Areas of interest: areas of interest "Yuexi Electric Wire Electrical Apparatus Factory"
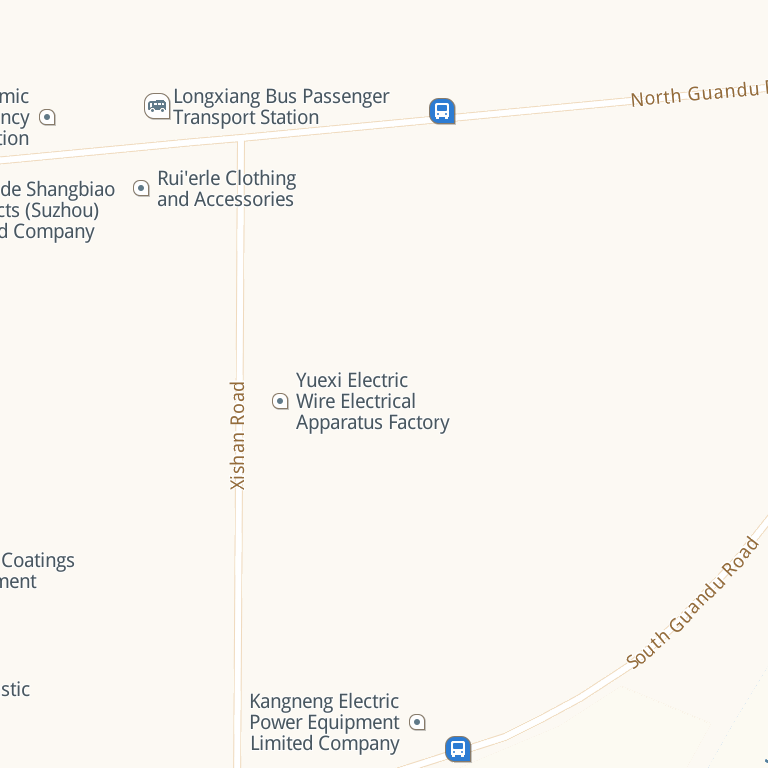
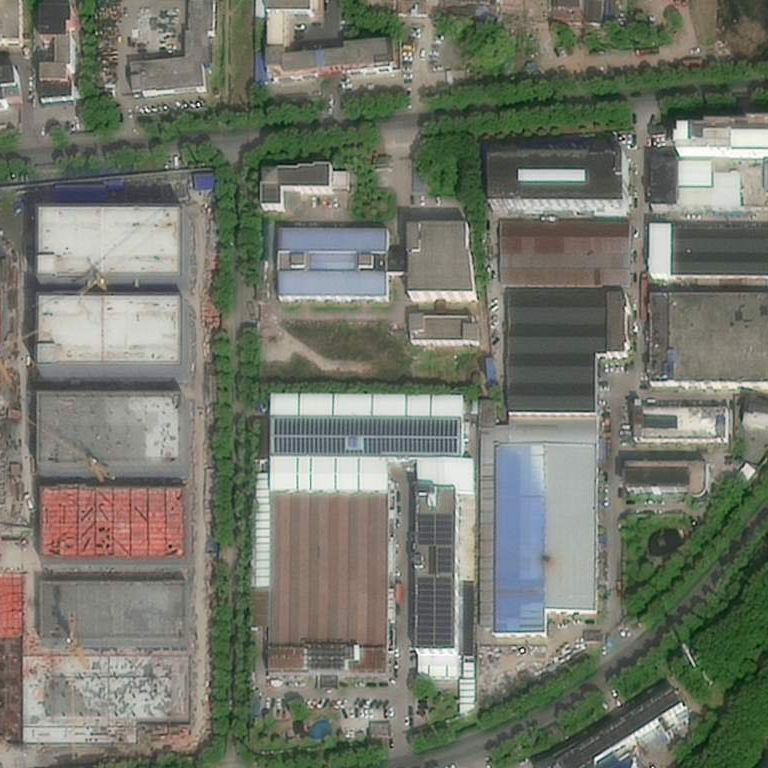